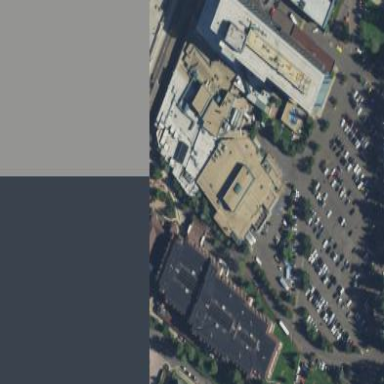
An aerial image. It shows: Hotel building.